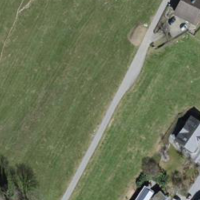
EUNIS habitat code: 24
Species observed at this site:
Leontopodium nivale